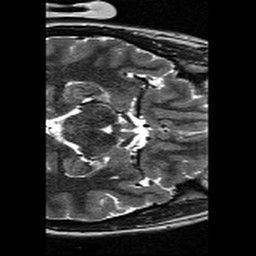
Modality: T2w
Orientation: axial